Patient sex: M
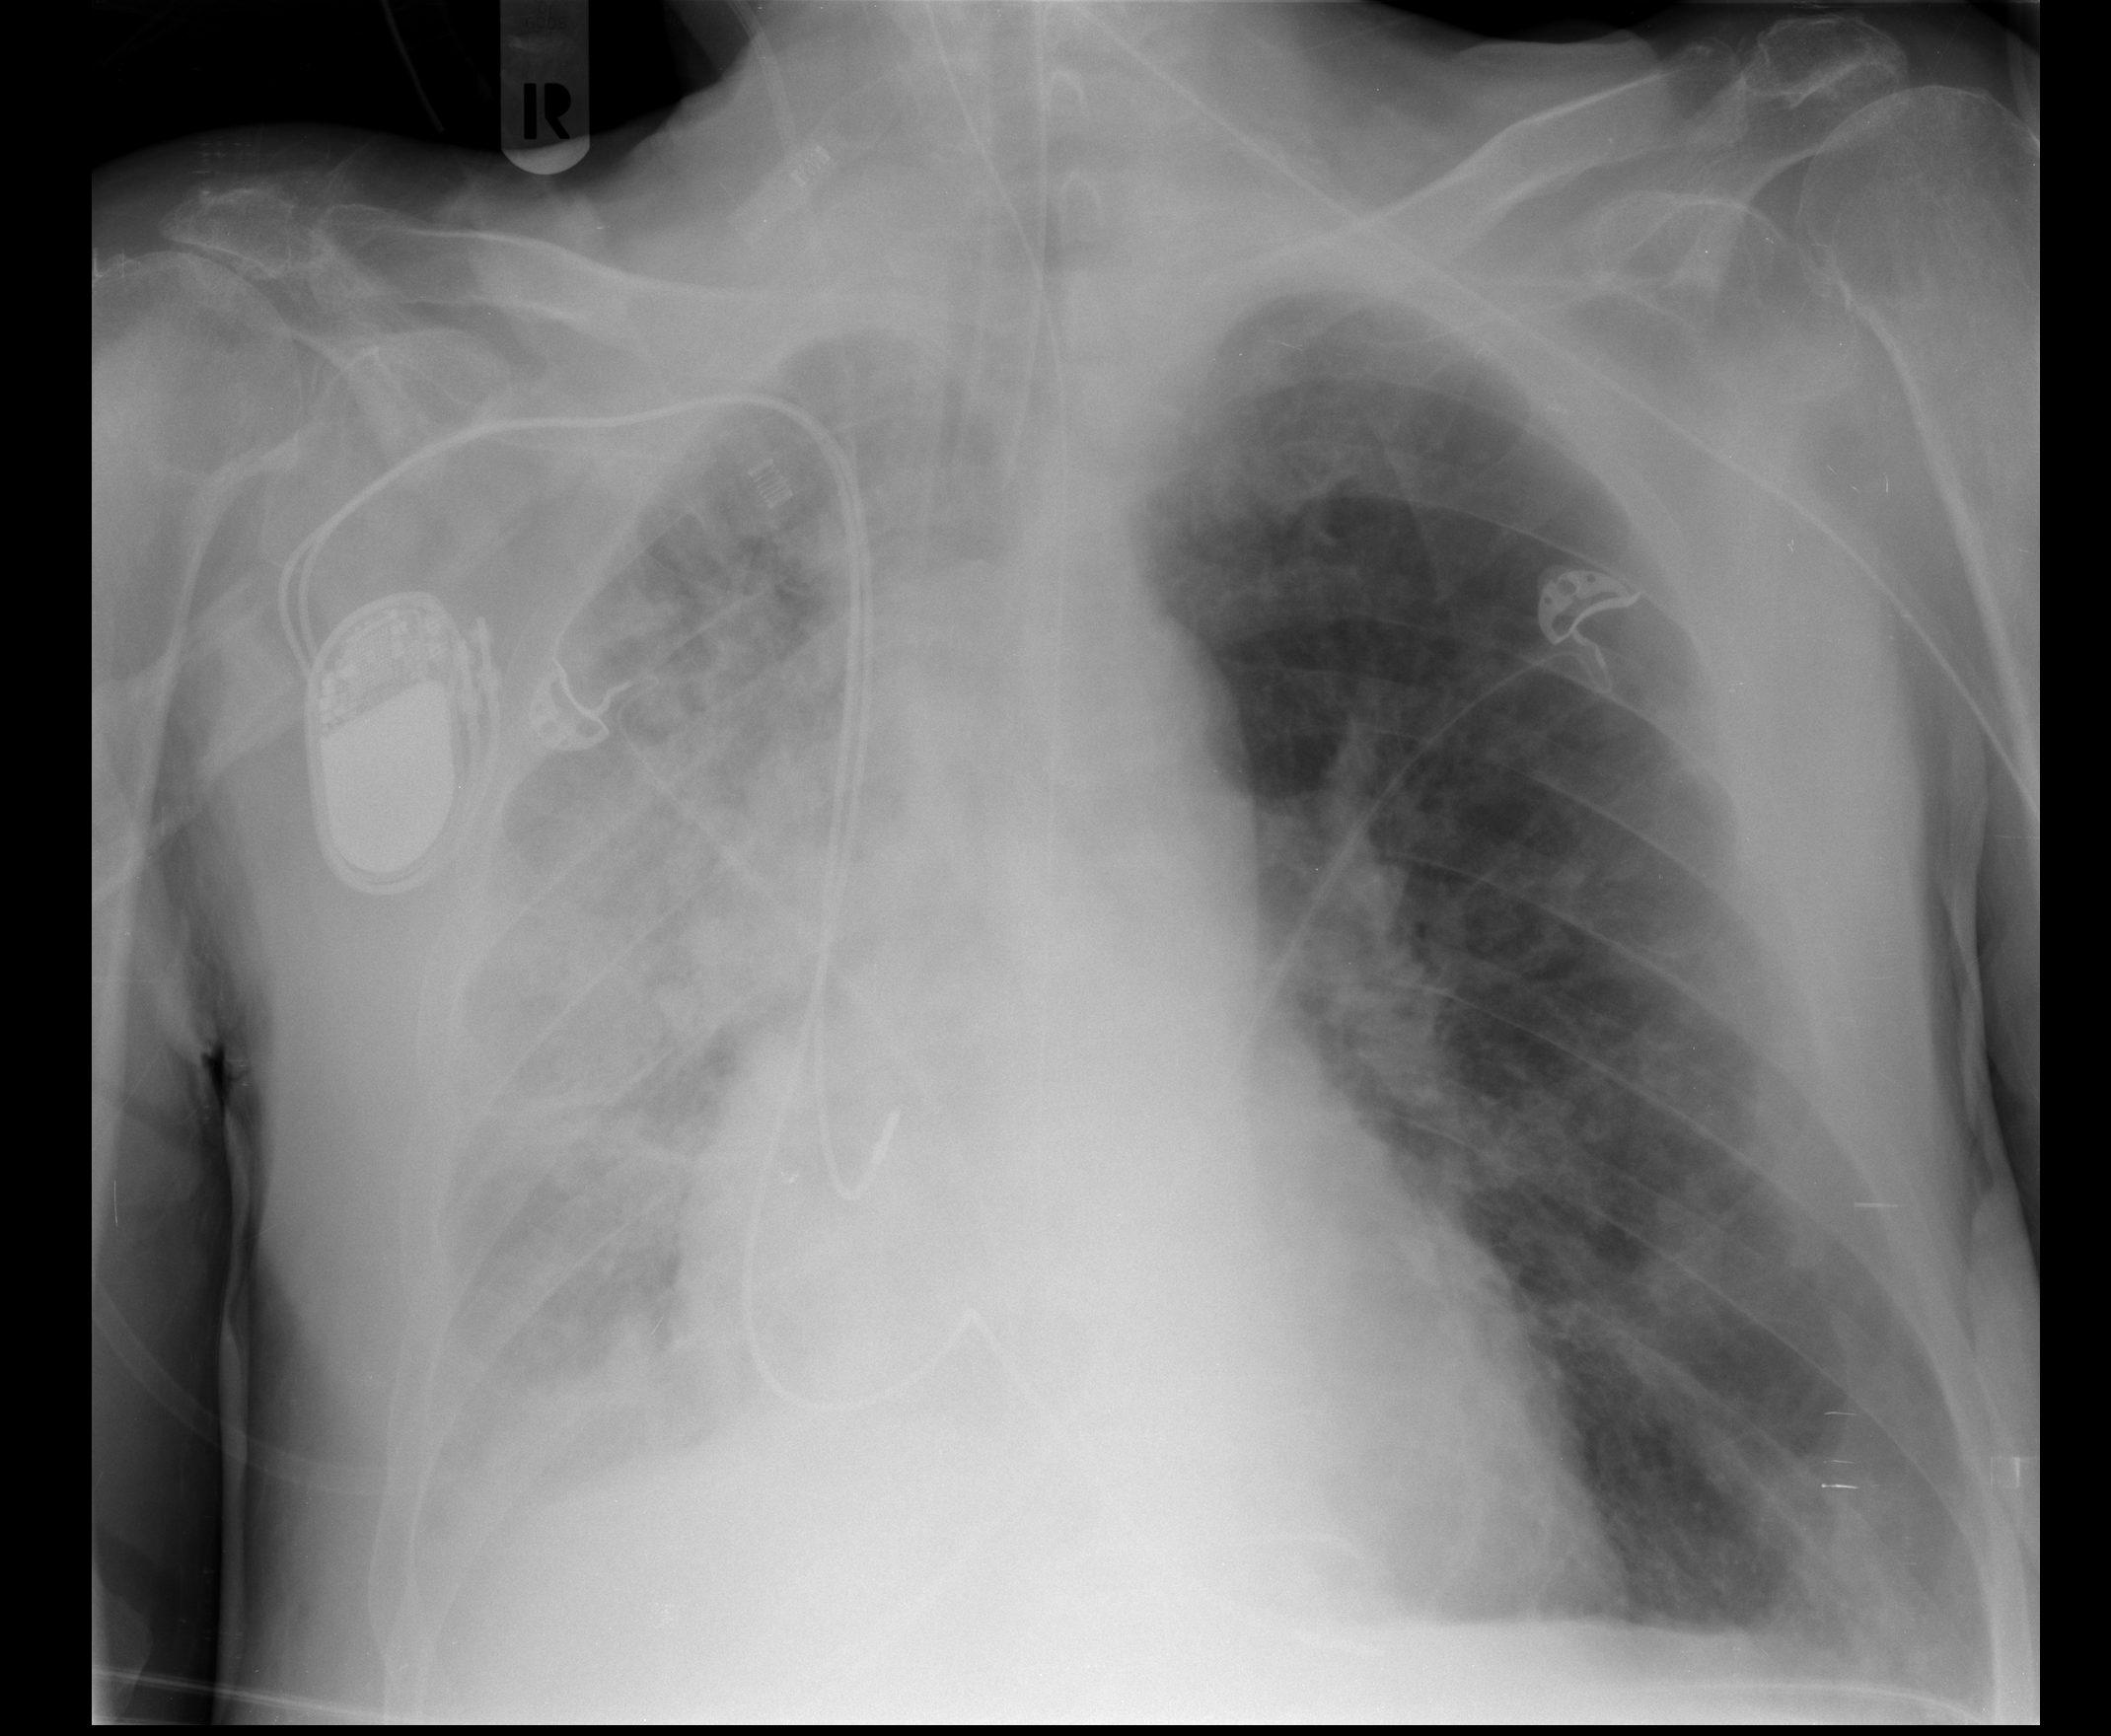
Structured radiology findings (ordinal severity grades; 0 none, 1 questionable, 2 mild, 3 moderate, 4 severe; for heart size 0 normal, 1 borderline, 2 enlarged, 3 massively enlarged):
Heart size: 2
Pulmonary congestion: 0
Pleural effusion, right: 2
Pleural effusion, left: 2
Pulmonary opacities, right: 4
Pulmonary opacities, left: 2
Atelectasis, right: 2
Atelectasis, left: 2